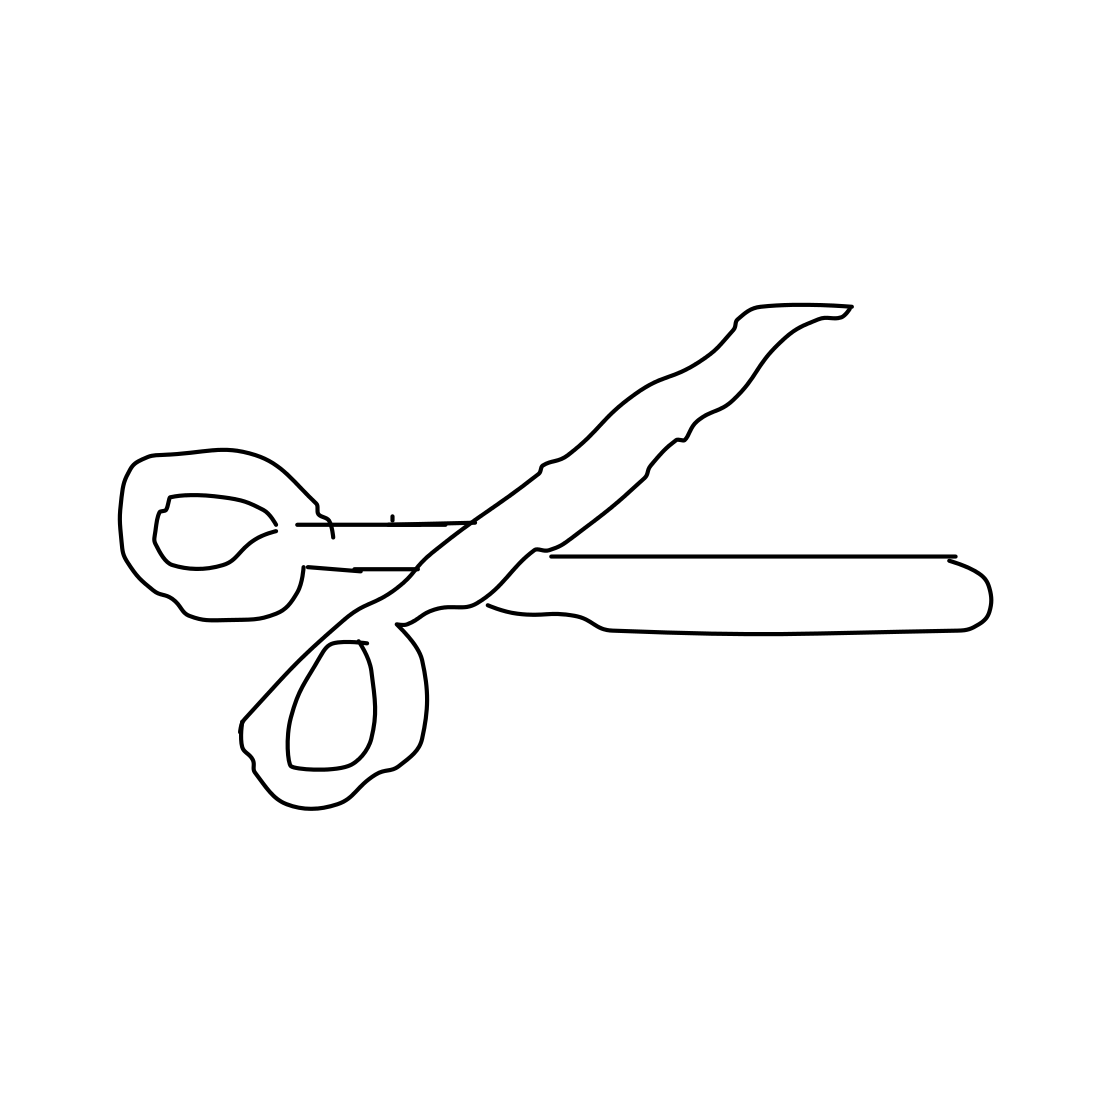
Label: scissors